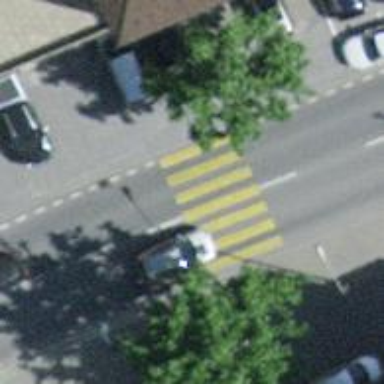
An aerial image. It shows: Uncontrolled zebra crossing on the road.